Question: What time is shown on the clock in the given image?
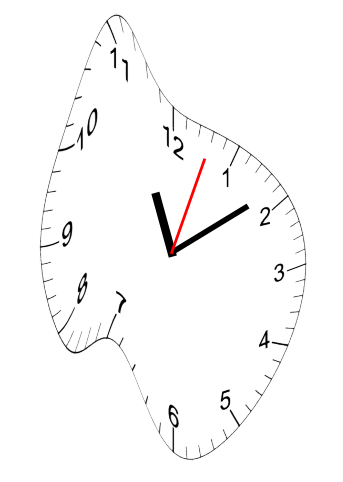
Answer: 11:09:03